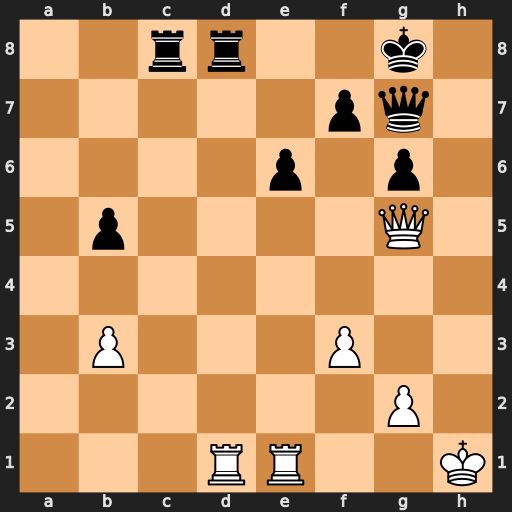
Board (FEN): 2rr2k1/5pq1/4p1p1/1p4Q1/8/1P3P2/6P1/3RR2K
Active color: w
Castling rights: -
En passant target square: -
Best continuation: Rxd8+ Rxd8 Qxd8+